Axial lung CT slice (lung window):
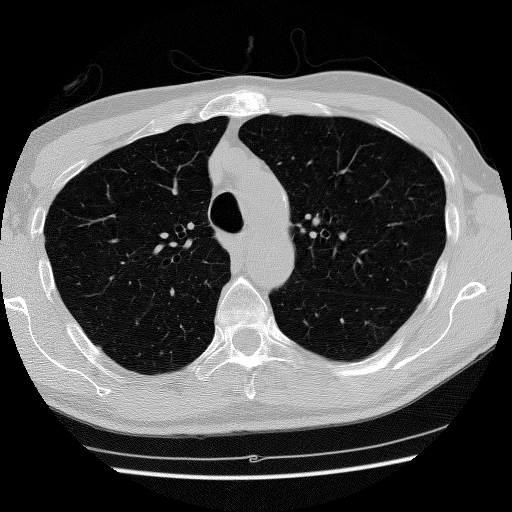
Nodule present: no